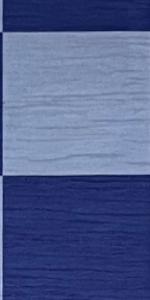
Label: Empty